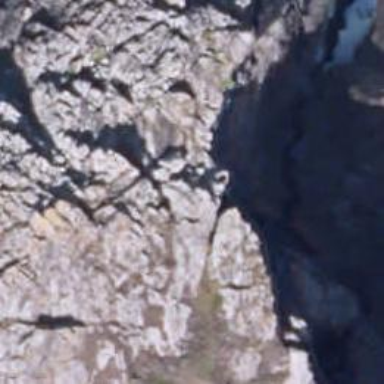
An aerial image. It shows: Cliff in nature.